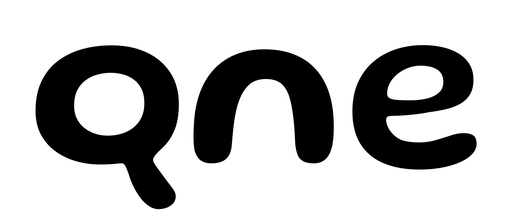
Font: Gluten_Medium